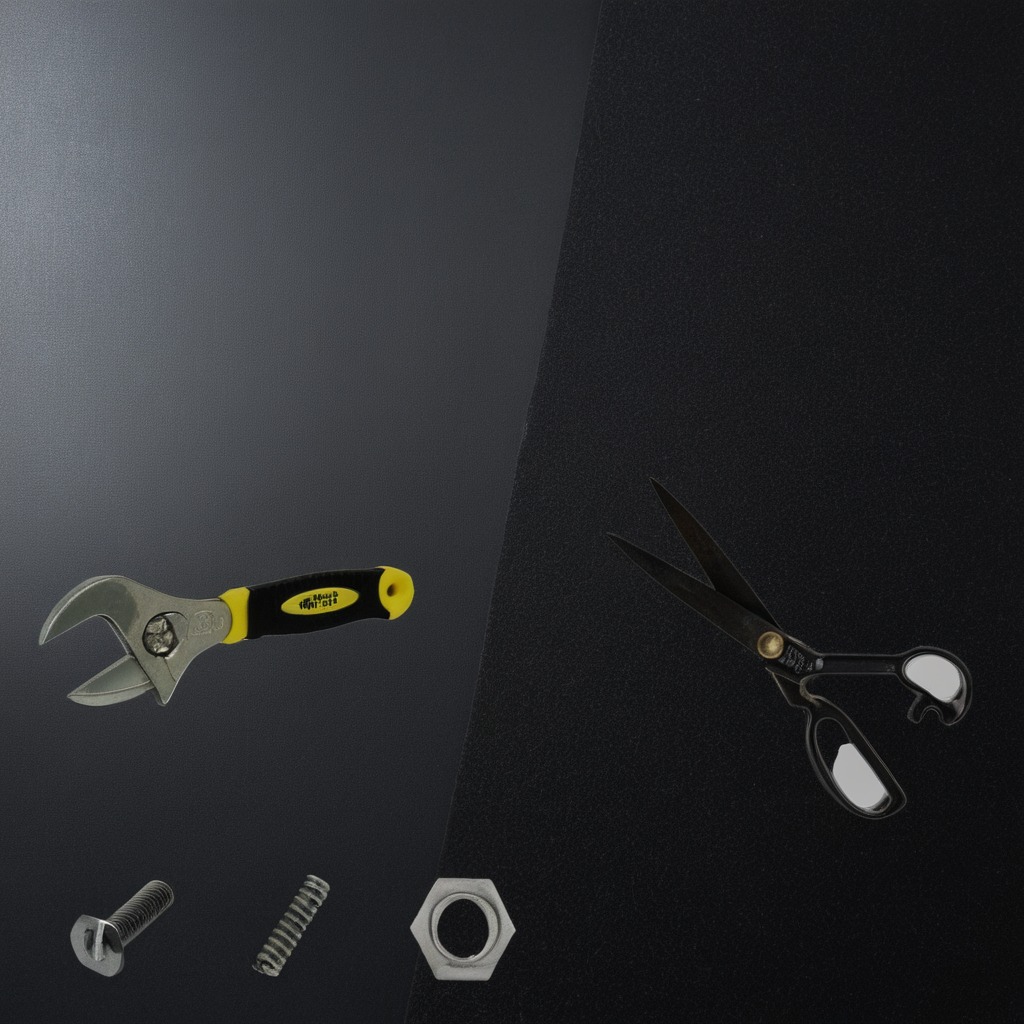
A metal machine screw, a coiled metal spring, a metal nut, a pair of scissors, and a wrench are lying on the clean granite tabletop.